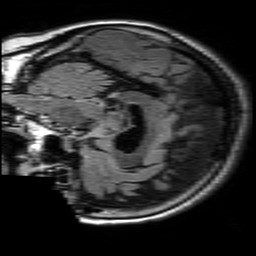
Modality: FLAIR
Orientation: sagittal
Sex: female
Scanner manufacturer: philips
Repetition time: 11 s
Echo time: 0.125 s